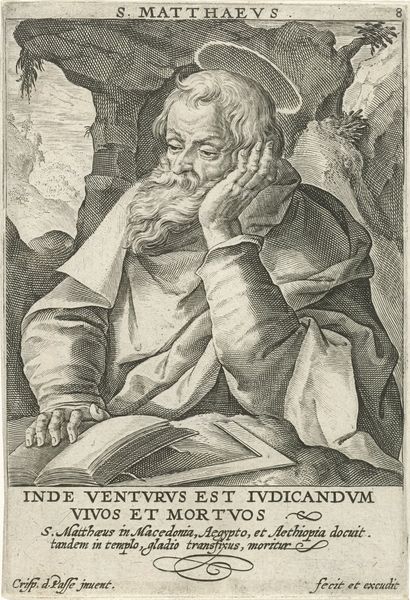
Titel: Apostel Matteüs
Künstler: Crispijn van de (I) Passe
Standort: Amsterdam
Institution: Rijksmuseum
Schlagwörter: latin, matthew, ge;print